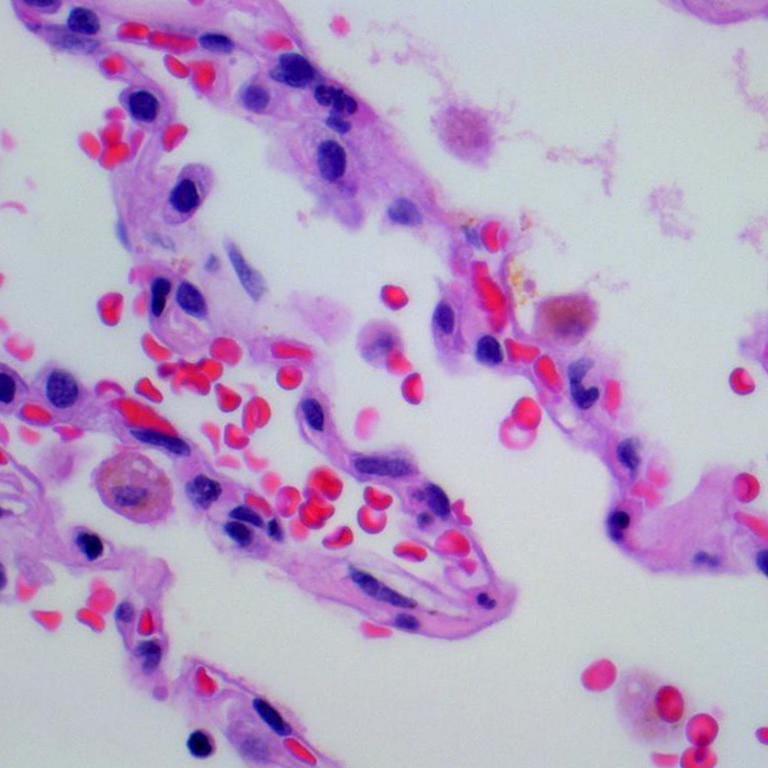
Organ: lung
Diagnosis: benign